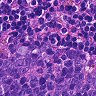
Metastatic tissue present: no